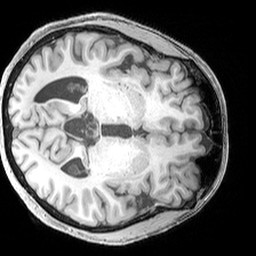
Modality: T1w
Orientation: axial
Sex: female
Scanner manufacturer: siemens
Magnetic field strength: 3 T
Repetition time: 2.3 s
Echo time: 0.00226 s